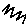
Label: zigzag